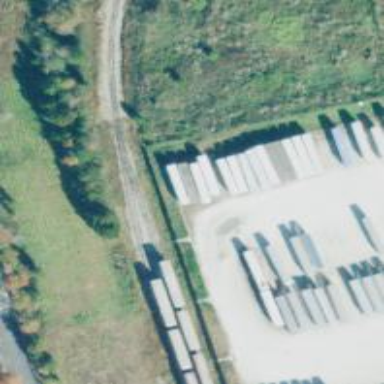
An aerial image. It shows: Railway spur service.